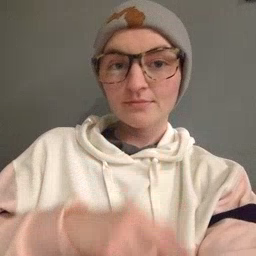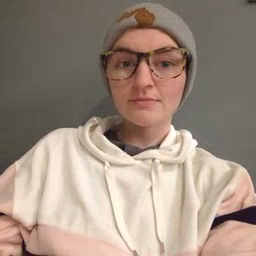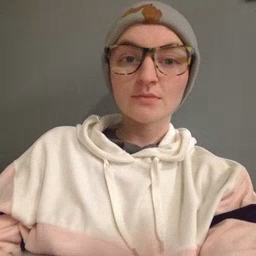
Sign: mouse